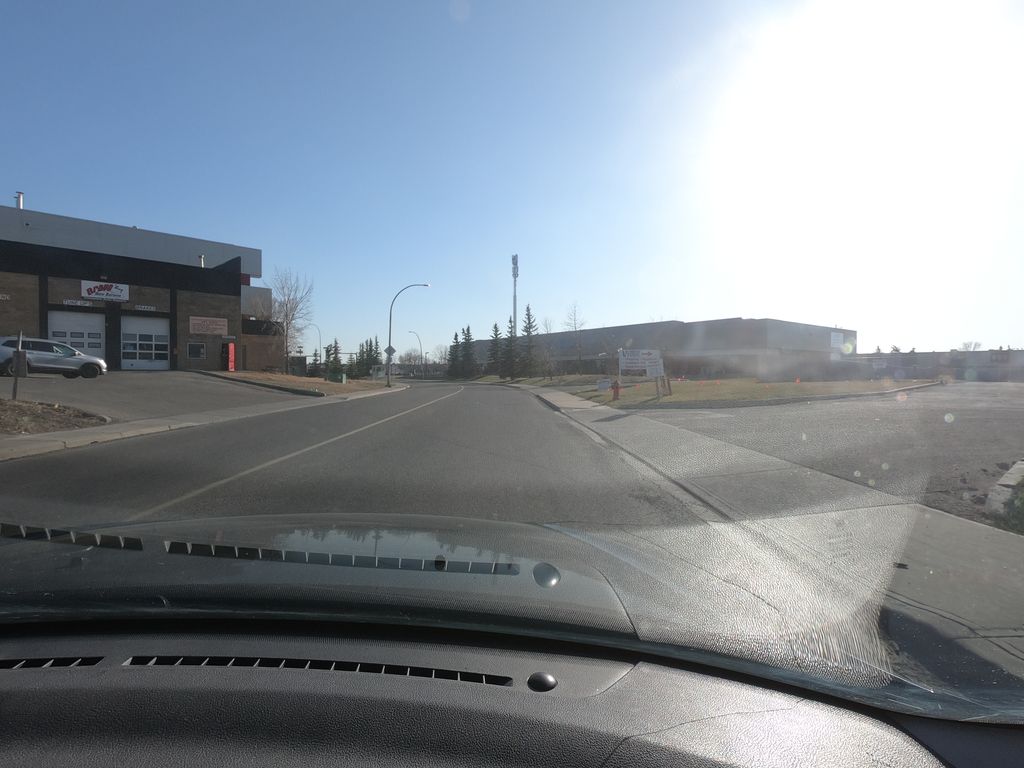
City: calgary